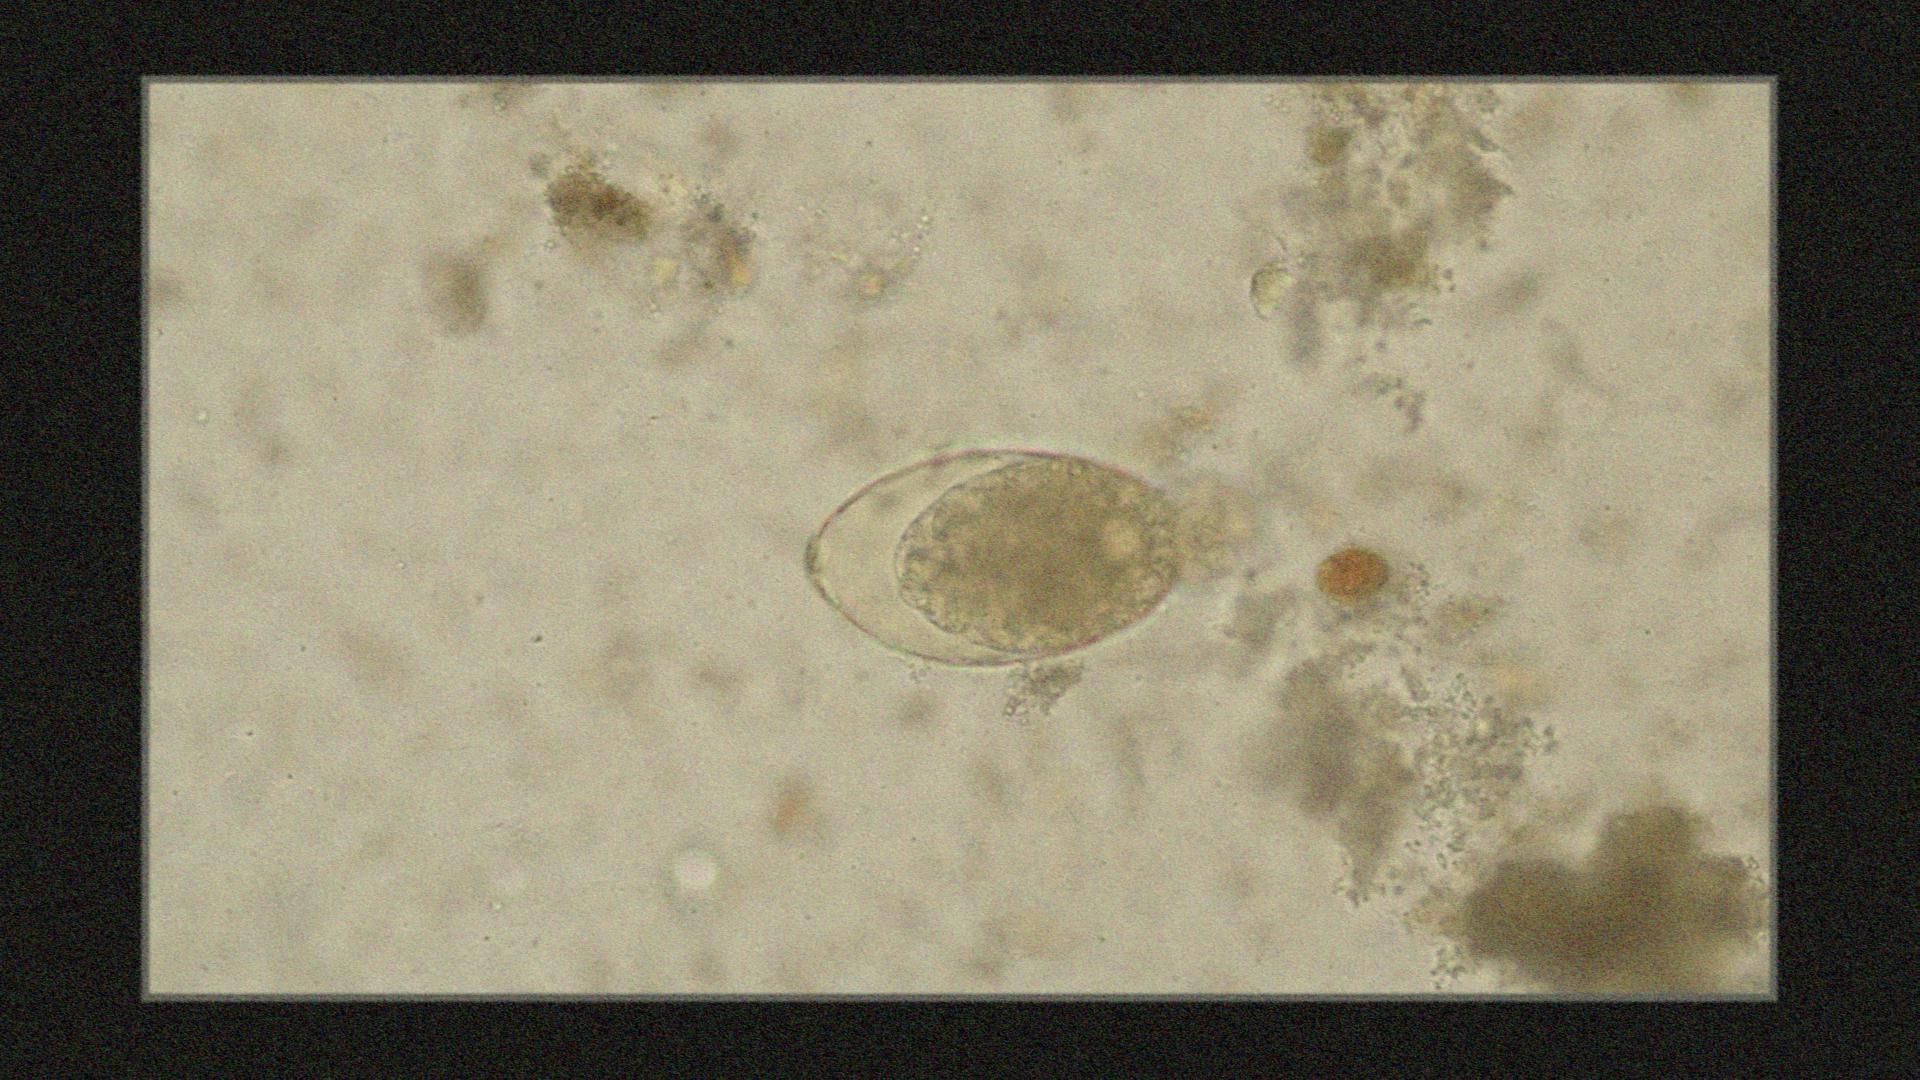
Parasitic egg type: Fasciolopsis buski